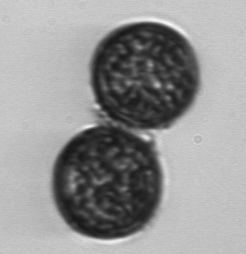
Label: Coscinodiscus